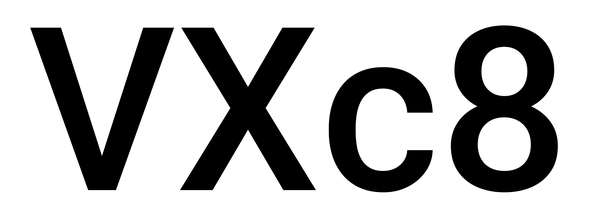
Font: Roboto_Medium